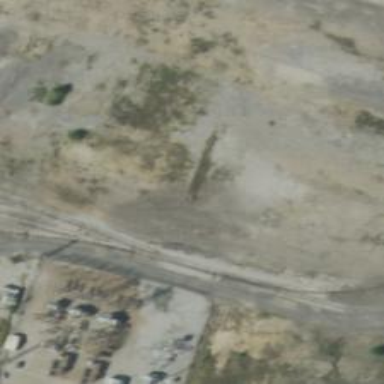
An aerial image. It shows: Abandoned railway.